Question: What is the color of the ball at (2, 2, 2)? The answer is the name of the color, with the first letter capitalized. You can choose an answer from Red, Green, Orange, Cyan, Purple, Blue and Yellow.
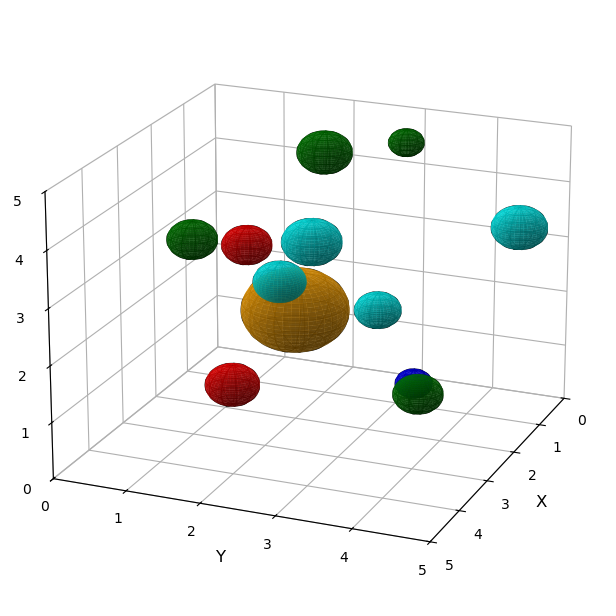
Answer: Orange